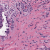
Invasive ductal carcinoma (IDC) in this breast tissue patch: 0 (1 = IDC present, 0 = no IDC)